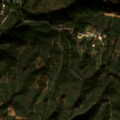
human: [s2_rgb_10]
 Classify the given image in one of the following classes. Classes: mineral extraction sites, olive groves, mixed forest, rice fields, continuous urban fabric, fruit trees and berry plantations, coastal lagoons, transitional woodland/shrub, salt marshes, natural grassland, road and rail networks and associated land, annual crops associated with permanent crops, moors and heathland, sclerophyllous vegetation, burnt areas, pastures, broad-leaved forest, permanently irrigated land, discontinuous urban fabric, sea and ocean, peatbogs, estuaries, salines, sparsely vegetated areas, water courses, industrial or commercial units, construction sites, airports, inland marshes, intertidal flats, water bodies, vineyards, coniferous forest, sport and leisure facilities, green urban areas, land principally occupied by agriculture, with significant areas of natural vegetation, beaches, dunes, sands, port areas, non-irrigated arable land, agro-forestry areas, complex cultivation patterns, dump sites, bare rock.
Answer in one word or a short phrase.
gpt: annual crops associated with permanent crops, moors and heathland